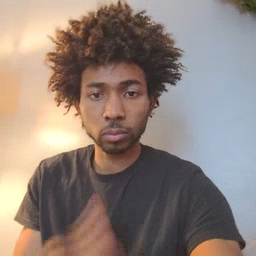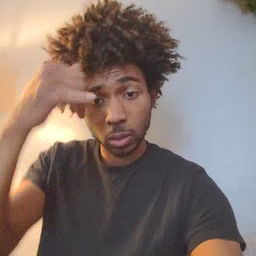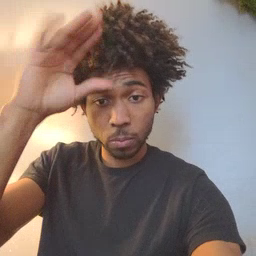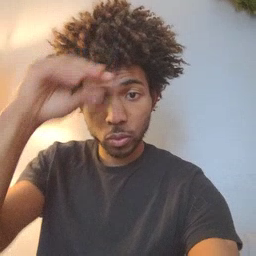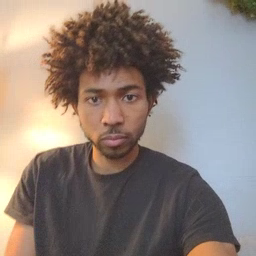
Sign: cowboy